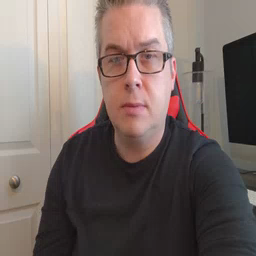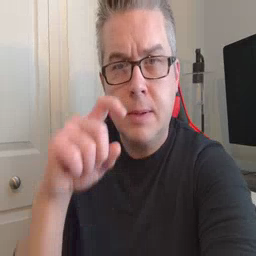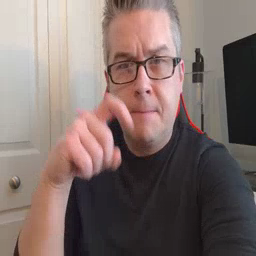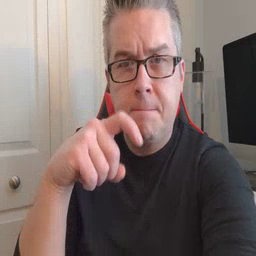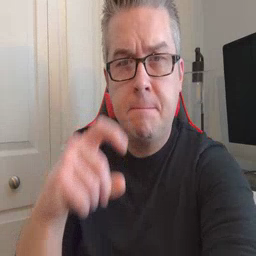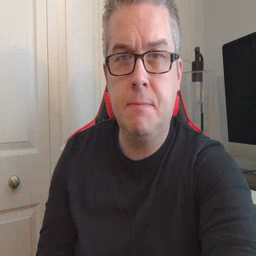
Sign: time